Question: I am using the this code
'''
UIAlertView *alertView = [[UIAlertView alloc] initWithTitle:@"Call Forward Enabled"
message:[NSString stringWithFormat:@"All calls to %@ are now forwarded to voicemail.
Condition:
%@ ",selected_phone_numbe ,selectedOption]
delegate:self cancelButtonTitle:@"Ok"
otherButtonTitles:nil, nil];
'''

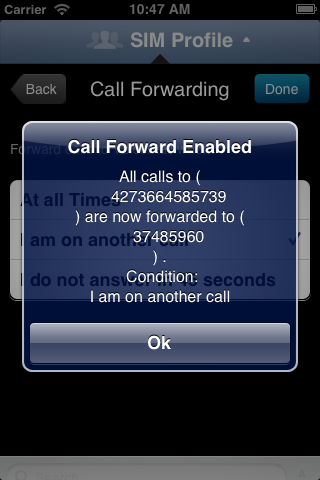
Answer: 'selected_phone_numbe' and 'selectedOption' looks either an or .
Check for the class type (class introspection) if it is array, use array[0].
If it is string then you can replace '(' & ')' by empty string.